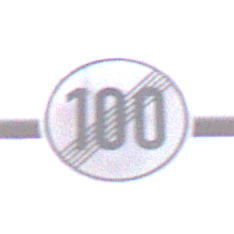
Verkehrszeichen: EndeGeschwindigkeit100
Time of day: MorningAfternoon
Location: Outdoor (Urban)
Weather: Overcast
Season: NotSpecified
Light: Natural